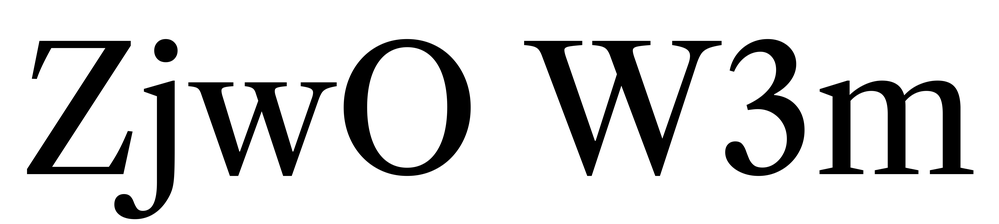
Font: LibreCaslonText_Regular